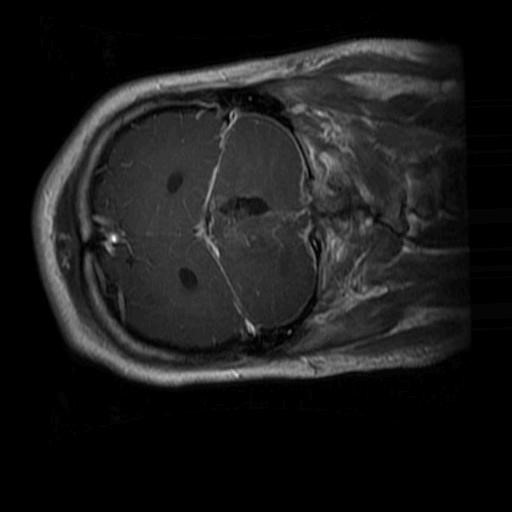
Label: brain_glioma